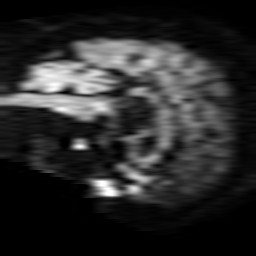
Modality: TRACE
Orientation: sagittal
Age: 86
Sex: female
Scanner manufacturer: philips
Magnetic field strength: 1.5 T
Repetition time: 4.52 s
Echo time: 0.07843 s